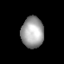
Tissue: lung
Cell type: Endothelial cells
Senescence score: 0.6325
Nuclear area (px): 693
Mean DAPI intensity: 157.139